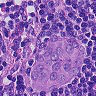
Metastatic tissue present: yes